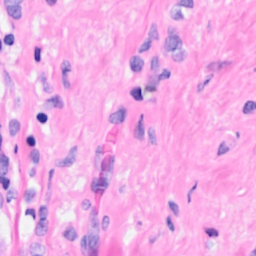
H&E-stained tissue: Breast